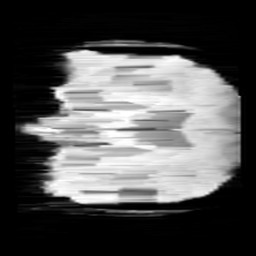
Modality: minIP
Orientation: coronal
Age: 11
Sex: male
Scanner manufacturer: siemens
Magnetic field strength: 3 T
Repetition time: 0.027 s
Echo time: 0.02 s